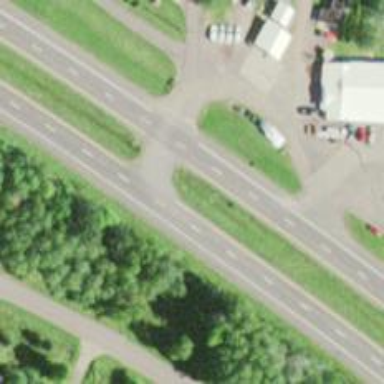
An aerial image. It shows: Asphalt trunk highway.